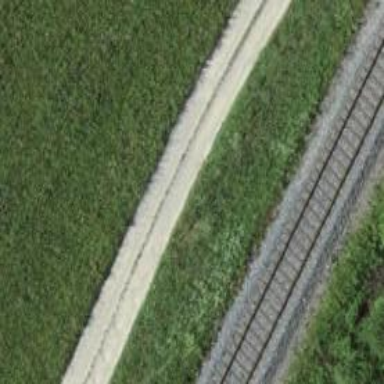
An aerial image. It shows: Track with grade3 tracktype.